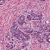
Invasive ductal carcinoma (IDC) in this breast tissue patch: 1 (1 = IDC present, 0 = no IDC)